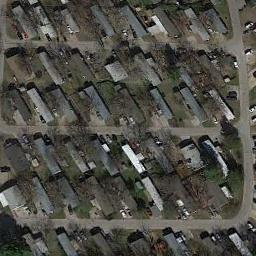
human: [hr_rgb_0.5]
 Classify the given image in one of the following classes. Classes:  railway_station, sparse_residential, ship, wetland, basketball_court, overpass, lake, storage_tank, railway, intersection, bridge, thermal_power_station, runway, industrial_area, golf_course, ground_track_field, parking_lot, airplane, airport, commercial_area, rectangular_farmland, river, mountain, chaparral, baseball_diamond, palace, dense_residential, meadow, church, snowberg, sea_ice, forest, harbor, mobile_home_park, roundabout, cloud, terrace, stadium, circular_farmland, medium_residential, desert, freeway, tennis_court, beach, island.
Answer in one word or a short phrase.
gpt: mobile_home_park